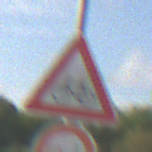
Verkehrszeichen: RadverkehrRechts
Zusatzzeichen unten: VerbotUeberholenEinspurigeFahrzeuge
Umgebung: Outdoor, Nature
Tageszeit: MorningAfternoon
Wetter: PartlyCloudy
Licht: Natural
Jahreszeit: NotSpecified
Kontrast: HighContrast